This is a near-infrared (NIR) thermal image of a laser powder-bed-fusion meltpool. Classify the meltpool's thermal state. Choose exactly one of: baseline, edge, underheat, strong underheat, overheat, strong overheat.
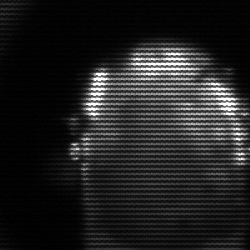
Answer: baseline